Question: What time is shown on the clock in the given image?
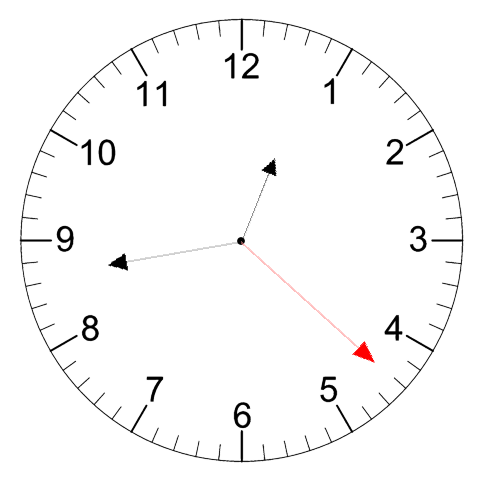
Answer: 12:43:22